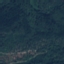
Land use / land cover class: Forest